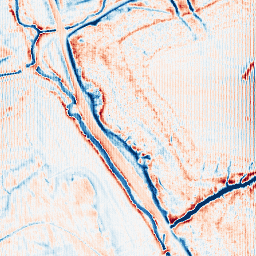
Category: edge_preserving
Decomposition family: anisotropic_diffusion
Decomposition parameters: iterations: 50
kappa: 100
gamma: 0.1
Upsampling method: fft_zeropad
Upsampling parameters: scale: 8
Upsampling scale: 8